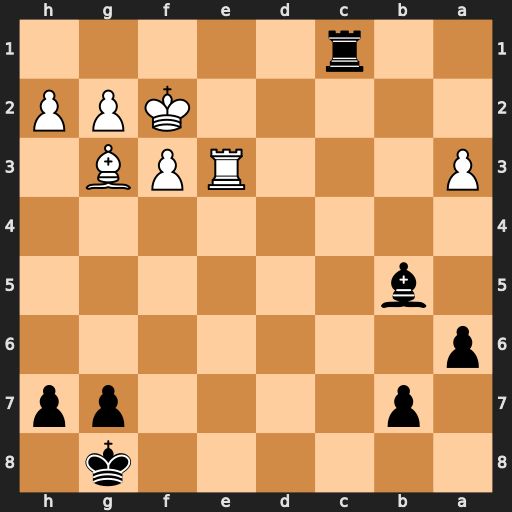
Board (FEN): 6k1/1p4pp/p7/1b6/8/P3RPB1/5KPP/2r5
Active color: b
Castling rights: -
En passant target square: -
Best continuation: Rf1#